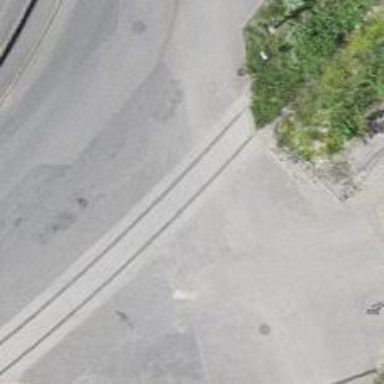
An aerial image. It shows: Single track railway in yard.